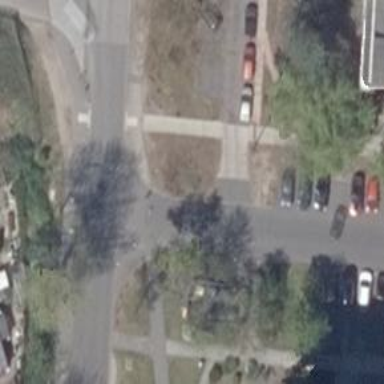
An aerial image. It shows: Residential road with asphalt surface. There are sidewalks on both sides of the road.